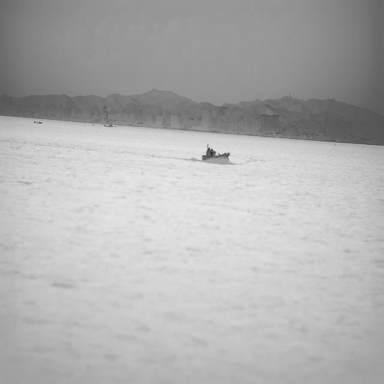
There are three bulk_carriers in the infrared image.